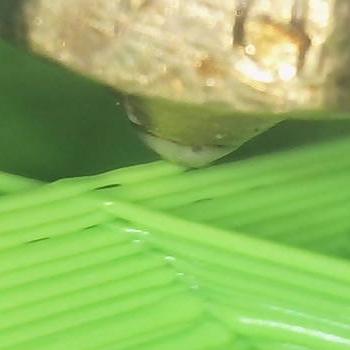
Flow rate: 62%